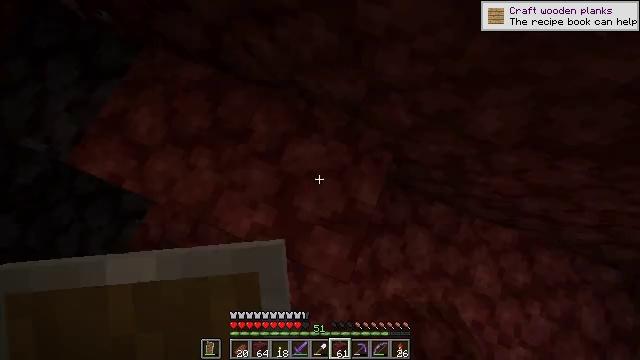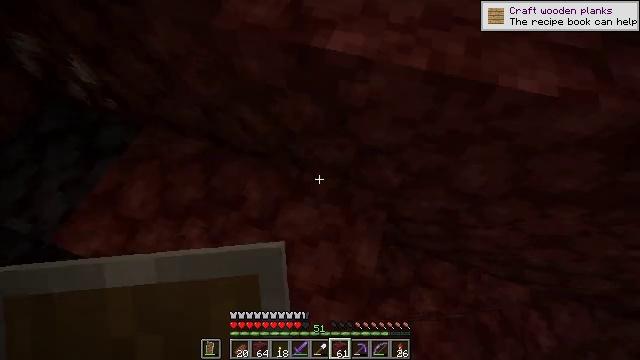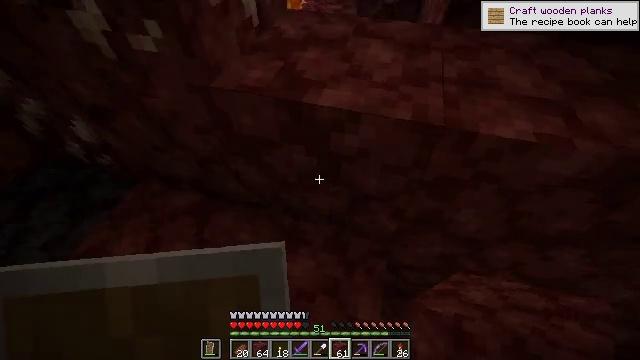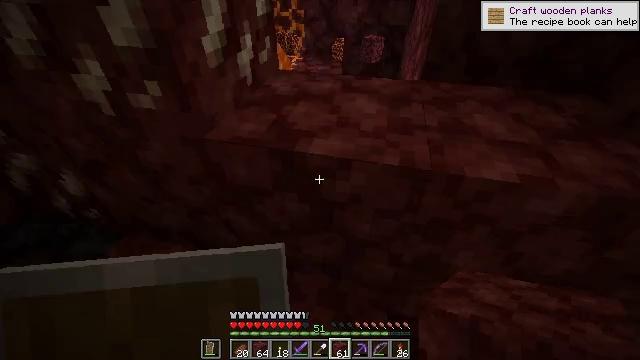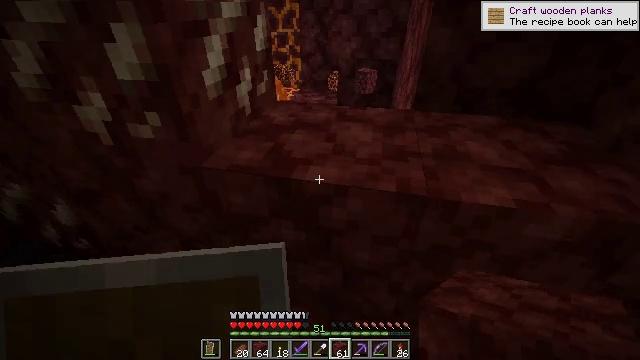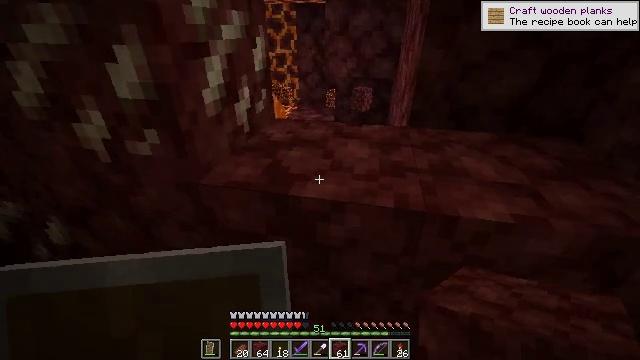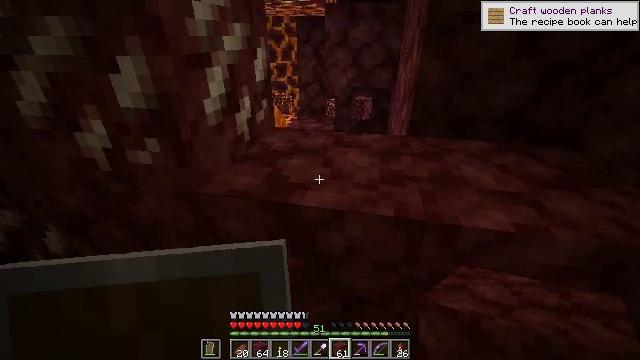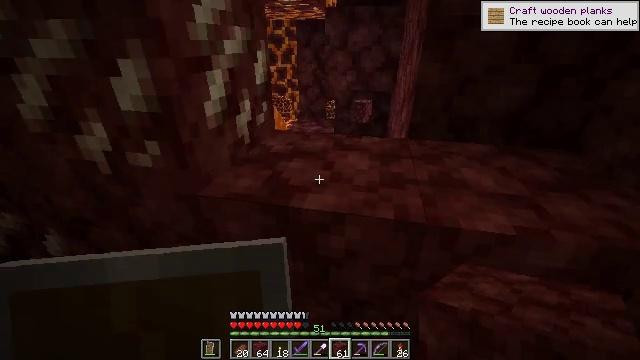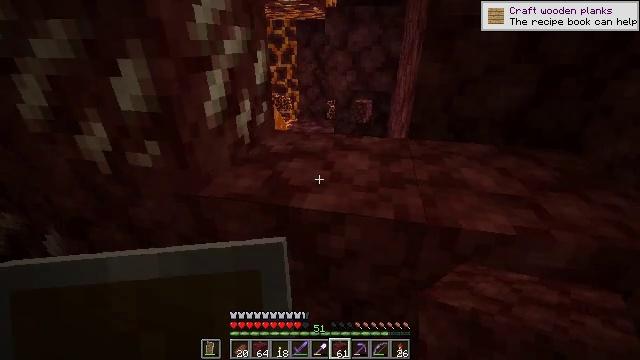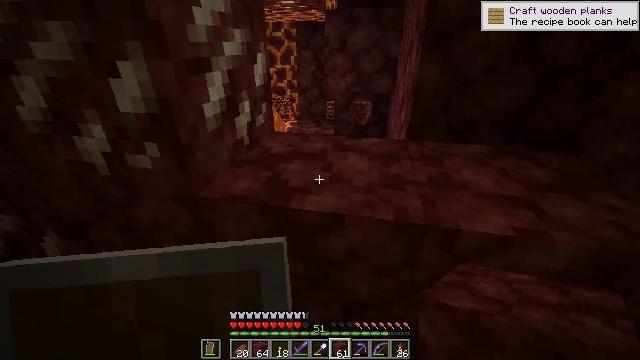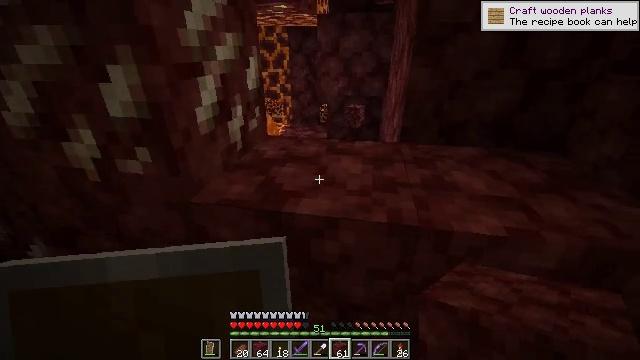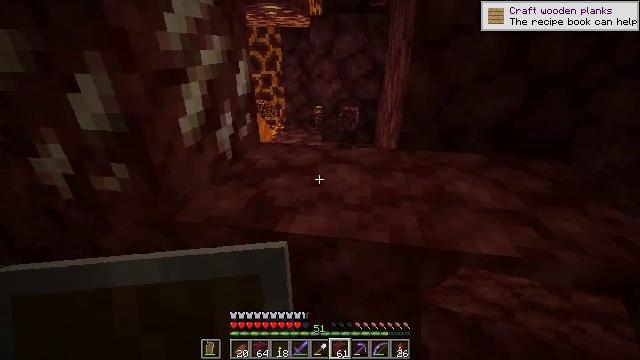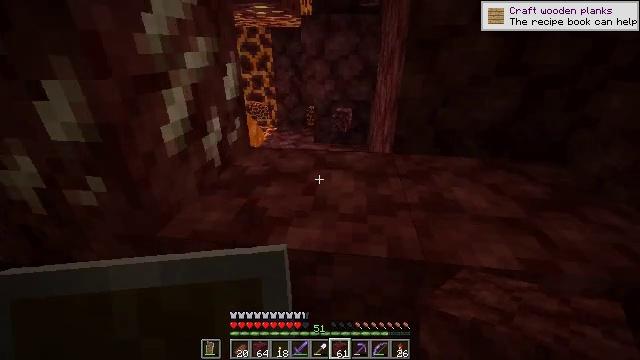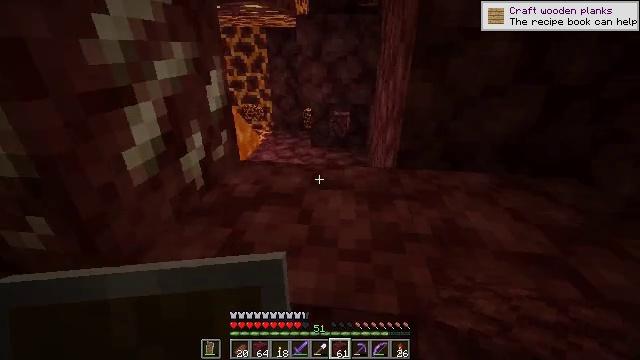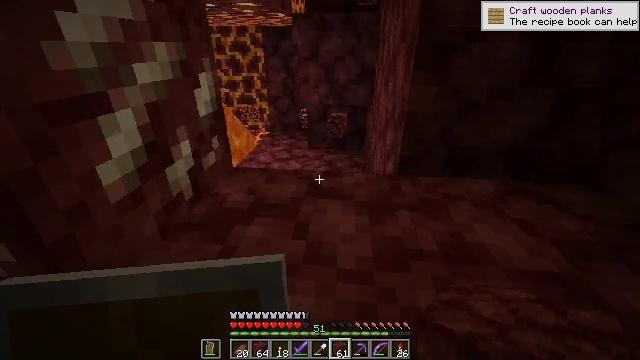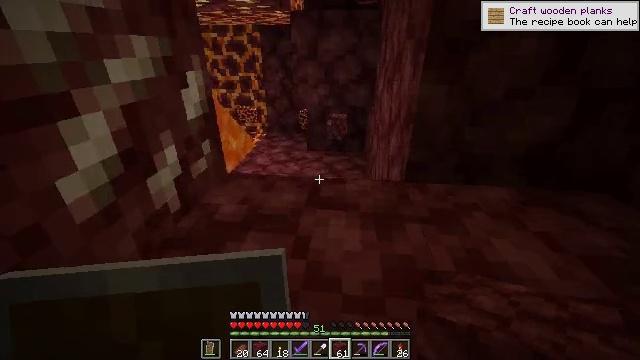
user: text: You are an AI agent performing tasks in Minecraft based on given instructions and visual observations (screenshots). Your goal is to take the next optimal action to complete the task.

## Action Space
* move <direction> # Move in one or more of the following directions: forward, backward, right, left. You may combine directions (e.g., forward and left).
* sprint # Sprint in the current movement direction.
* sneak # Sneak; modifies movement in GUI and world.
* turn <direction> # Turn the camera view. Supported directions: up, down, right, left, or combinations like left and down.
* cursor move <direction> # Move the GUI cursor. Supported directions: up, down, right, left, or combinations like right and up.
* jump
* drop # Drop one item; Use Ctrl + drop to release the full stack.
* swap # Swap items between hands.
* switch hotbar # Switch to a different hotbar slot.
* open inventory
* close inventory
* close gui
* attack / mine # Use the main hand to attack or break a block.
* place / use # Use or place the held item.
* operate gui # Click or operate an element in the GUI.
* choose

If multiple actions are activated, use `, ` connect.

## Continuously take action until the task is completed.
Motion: motion action
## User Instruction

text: Extract nether quartz by breaking the ore.
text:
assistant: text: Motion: turn right and up
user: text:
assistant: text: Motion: turn right and up
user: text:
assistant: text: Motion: turn right and up
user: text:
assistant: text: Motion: turn up
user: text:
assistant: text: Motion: turn up
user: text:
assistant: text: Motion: turn up
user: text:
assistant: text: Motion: no_op
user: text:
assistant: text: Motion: no_op
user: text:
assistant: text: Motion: no_op
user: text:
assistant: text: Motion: turn right
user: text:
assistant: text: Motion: move forward, turn right
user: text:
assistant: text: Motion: move forward, turn right
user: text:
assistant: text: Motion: move forward
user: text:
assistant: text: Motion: move forward
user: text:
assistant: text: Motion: no_op
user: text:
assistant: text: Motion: no_op
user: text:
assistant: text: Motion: move forward, jump
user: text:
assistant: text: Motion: move forward, jump
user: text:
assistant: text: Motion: move forward, jump
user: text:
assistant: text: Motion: move forward, jump
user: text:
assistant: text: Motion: move forward
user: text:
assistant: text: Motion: move forward
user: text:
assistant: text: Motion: move forward and move right
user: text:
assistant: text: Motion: move forward and move right, turn left
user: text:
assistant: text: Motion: turn left and down
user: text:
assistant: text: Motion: turn left and down
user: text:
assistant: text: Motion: turn left and down
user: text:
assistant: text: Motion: turn left
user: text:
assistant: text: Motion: turn left
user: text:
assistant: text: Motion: turn left